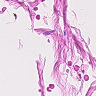
Metastatic tissue present: no